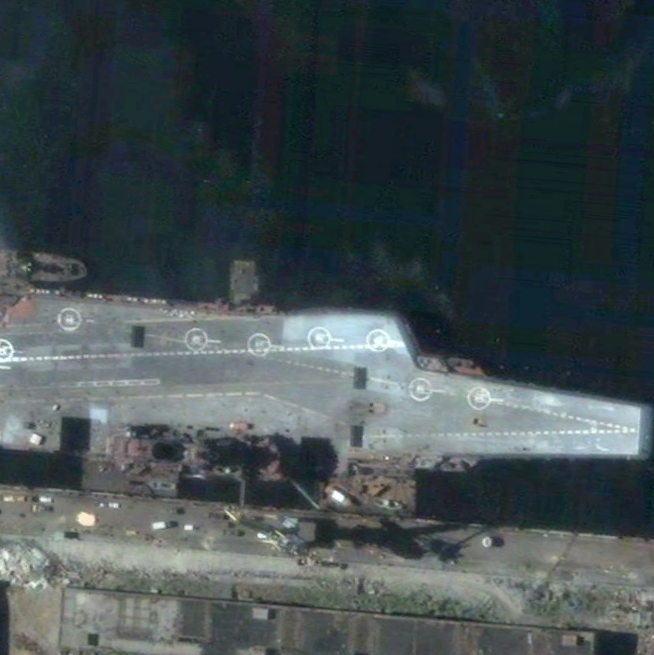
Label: Kuznetsov-class_aircraft_carrier